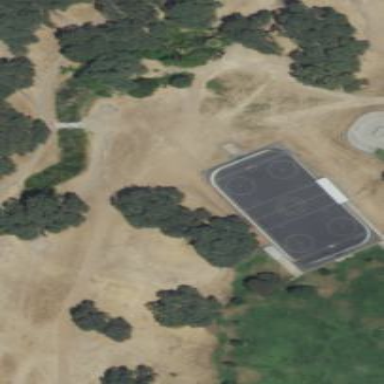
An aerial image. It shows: Hockey pitch for sports and leisure activities.